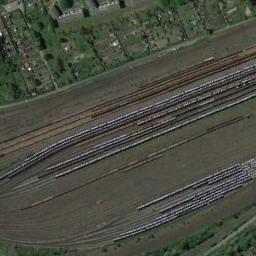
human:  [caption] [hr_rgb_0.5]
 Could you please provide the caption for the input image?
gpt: There are many trains on the railway .

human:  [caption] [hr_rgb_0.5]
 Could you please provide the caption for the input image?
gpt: These railways have lots of trains on the tracks and a residential area is on one side of the railways .

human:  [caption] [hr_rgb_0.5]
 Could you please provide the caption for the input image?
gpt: One side of the railway, there are lush trees  And the other side, there is a bare ground .

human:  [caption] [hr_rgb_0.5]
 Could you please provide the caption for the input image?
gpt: The railway is next to some trees and houses .

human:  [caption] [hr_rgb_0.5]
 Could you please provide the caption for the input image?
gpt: There are many carriages on the railway .